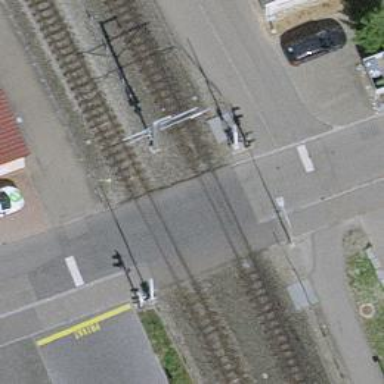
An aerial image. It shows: Railway level crossing.